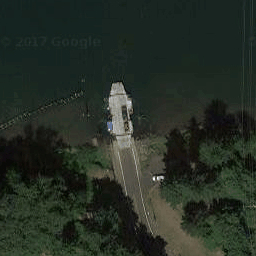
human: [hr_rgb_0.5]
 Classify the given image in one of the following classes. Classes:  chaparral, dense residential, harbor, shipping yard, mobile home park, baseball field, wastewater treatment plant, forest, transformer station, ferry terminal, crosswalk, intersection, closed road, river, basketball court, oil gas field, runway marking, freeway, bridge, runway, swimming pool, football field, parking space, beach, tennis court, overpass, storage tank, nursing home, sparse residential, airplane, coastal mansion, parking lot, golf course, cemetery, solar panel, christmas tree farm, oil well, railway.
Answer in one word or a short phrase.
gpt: ferry terminal